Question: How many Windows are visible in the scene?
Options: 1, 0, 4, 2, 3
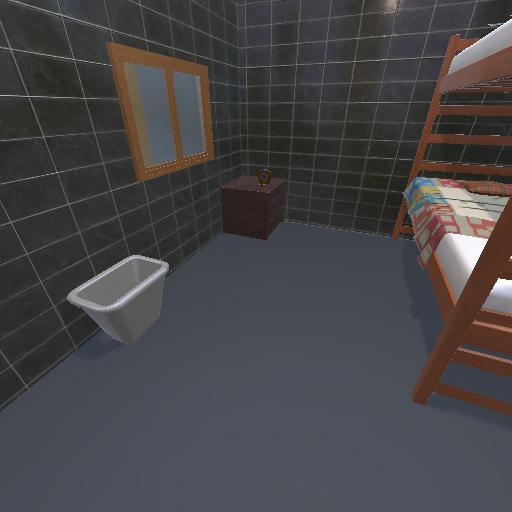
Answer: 1